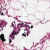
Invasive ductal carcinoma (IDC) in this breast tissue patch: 0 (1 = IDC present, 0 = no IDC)